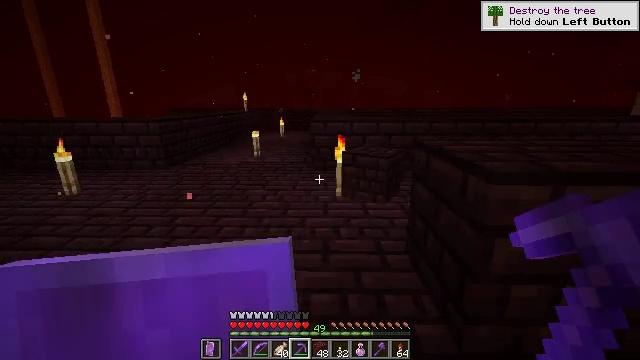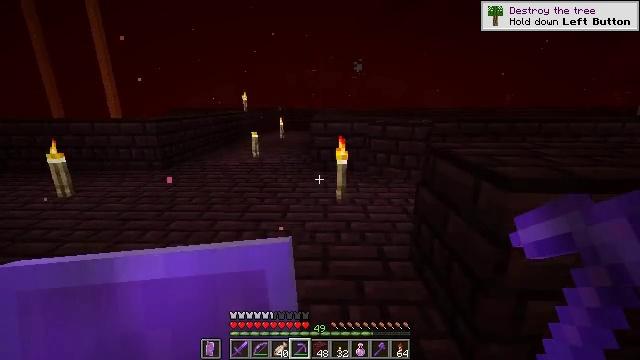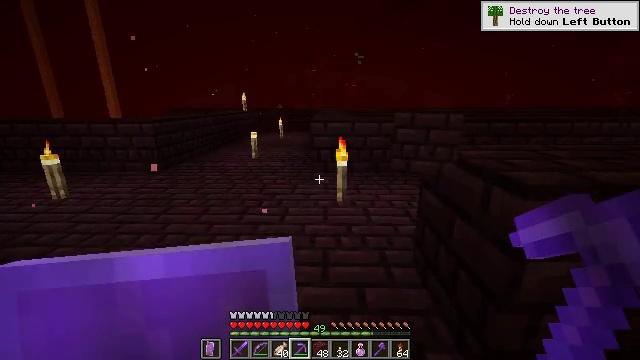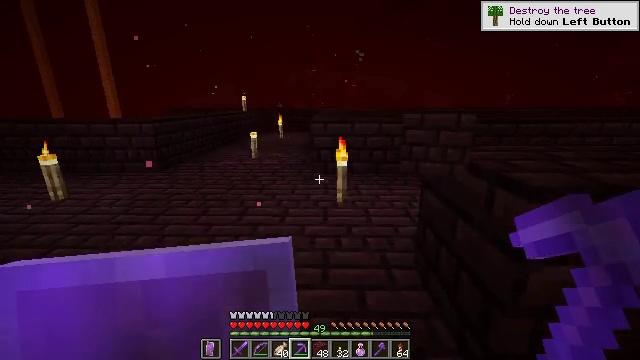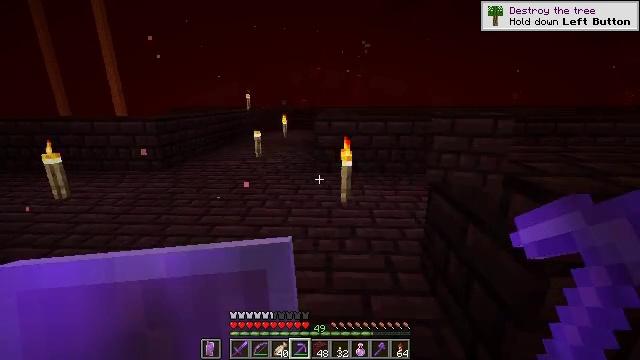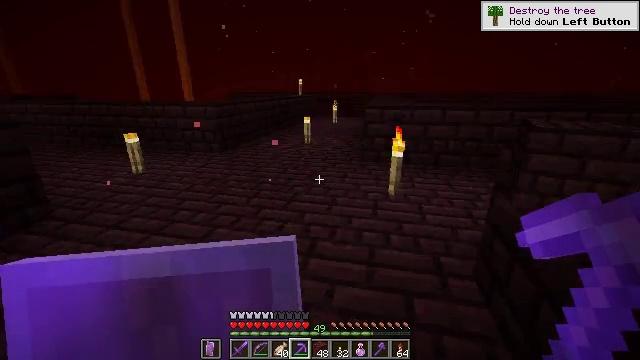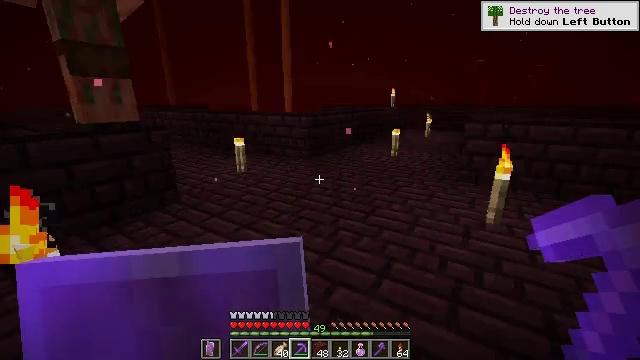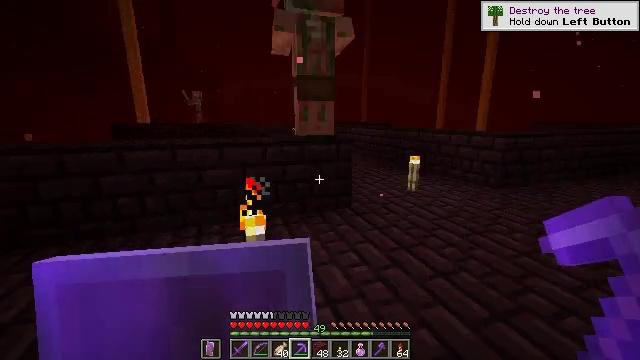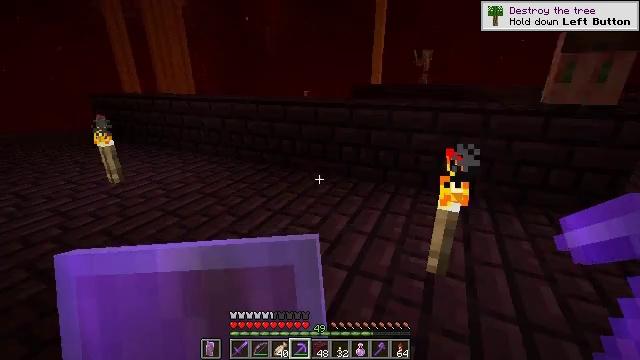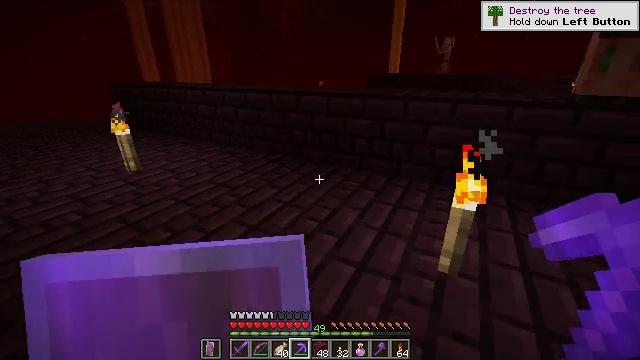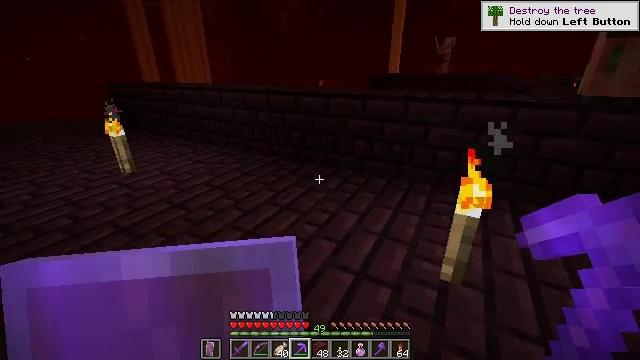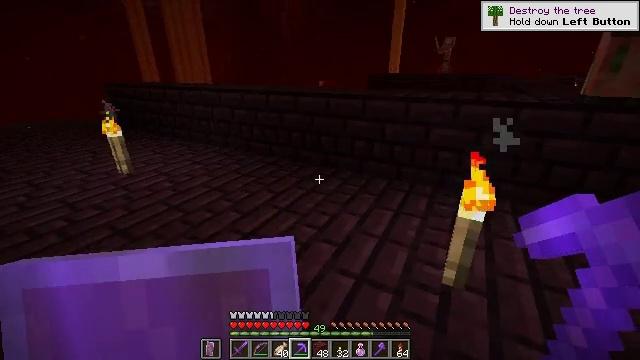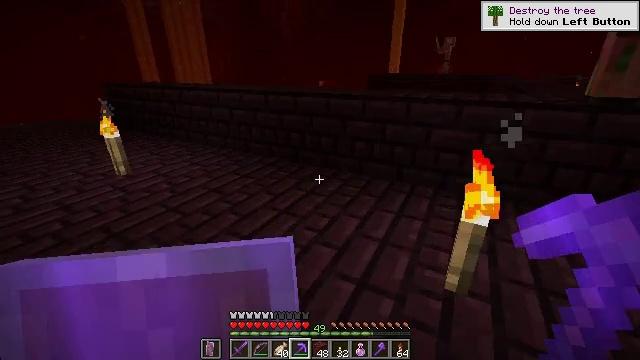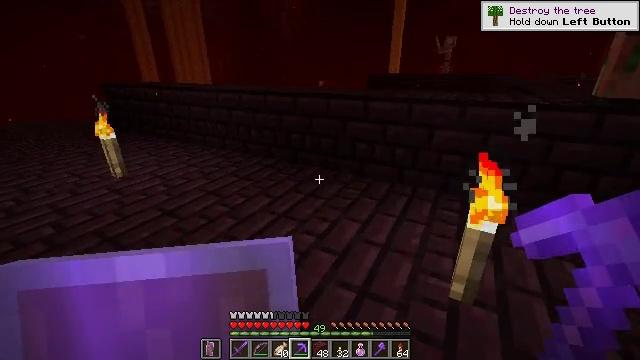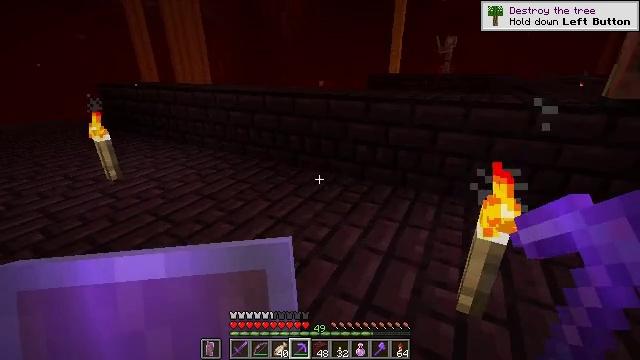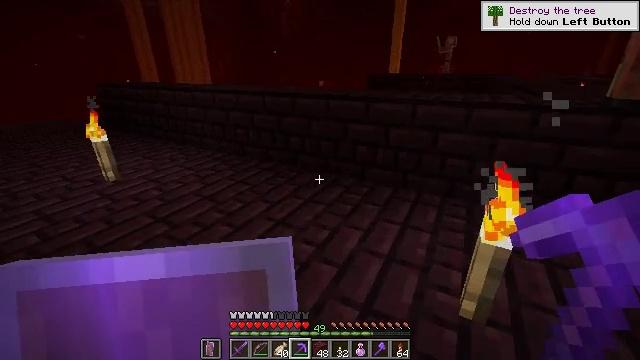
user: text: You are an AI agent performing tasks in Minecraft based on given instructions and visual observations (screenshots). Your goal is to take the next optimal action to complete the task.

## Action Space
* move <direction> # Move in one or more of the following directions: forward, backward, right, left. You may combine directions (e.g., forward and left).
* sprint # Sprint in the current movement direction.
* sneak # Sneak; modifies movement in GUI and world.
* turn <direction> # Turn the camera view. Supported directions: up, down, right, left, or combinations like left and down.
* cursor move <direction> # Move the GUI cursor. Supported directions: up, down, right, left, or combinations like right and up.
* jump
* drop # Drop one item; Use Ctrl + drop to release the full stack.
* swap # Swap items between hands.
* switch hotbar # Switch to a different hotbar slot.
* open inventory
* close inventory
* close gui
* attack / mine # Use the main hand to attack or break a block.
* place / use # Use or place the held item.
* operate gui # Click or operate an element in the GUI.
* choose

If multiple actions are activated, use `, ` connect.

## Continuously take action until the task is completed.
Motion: motion action
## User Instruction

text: Gather some nether bricks.
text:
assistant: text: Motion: move forward, sneak
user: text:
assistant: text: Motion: move forward, sneak
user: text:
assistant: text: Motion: move forward, sneak
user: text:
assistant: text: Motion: move forward, sneak
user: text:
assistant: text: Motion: move forward, sneak, turn left and down
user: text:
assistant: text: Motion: move forward, sneak, turn left and up
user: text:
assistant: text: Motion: move forward, sneak, turn left and up
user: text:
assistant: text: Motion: move forward, sneak, turn left and down
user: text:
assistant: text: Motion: move forward, sneak, turn left and down
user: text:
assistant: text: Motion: move forward, sneak
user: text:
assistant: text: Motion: move forward, sneak
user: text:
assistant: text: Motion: move forward, sneak
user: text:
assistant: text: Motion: move forward, sneak
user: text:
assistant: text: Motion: move forward, sneak
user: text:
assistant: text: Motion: move forward, sneak
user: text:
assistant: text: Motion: move forward, sneak
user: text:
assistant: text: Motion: move forward, sneak, turn right and down
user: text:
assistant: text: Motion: move forward, sneak, turn right
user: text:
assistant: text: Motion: move forward, sneak, turn right
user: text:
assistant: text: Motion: move forward, sneak, turn right
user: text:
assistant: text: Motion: move forward and move right, sneak, turn right
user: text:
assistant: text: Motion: move forward and move right, sneak
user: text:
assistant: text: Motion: move forward and move right, sneak
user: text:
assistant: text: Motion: move forward and move right, sneak
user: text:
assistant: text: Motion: move forward and move right, sneak
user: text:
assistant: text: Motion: move forward and move right, sneak
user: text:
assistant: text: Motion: move forward and move right, sneak
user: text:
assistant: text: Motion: move forward and move right, sneak
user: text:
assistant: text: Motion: move forward and move right, sneak
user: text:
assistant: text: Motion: move forward, sneak, turn left